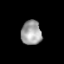
Tissue: skin
Cell type: Epithelial cells
Senescence score: 0.6859
Nuclear area (px): 484
Mean DAPI intensity: 162.246